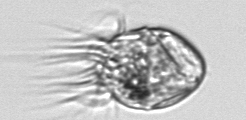
Label: Strombidium_morphotype1